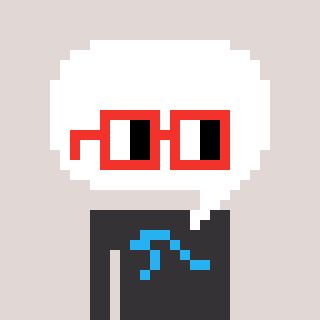
a pixel art character with square red glasses, a speech bubble-shaped head and a grayscale-colored body on a warm background